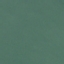
Land use / land cover class: SeaLake